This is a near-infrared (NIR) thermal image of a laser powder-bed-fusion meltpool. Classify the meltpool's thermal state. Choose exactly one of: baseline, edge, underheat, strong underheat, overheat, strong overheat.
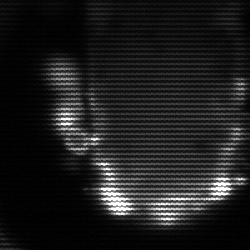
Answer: baseline